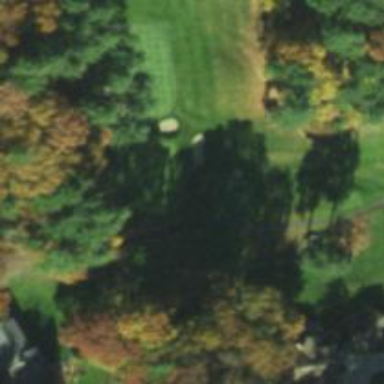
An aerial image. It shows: Path for both roads and golfers.